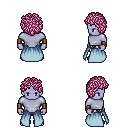
a pixel art fantasy rpg character, male body template, dark elf, purple skin, overskirt, gold greaves, pink curly afro hairstyle, leather bracers, black shoes, four views (front, back, left, right), 2x2 character sprite sheet, small pixel art, hard edges, no anti-aliasing